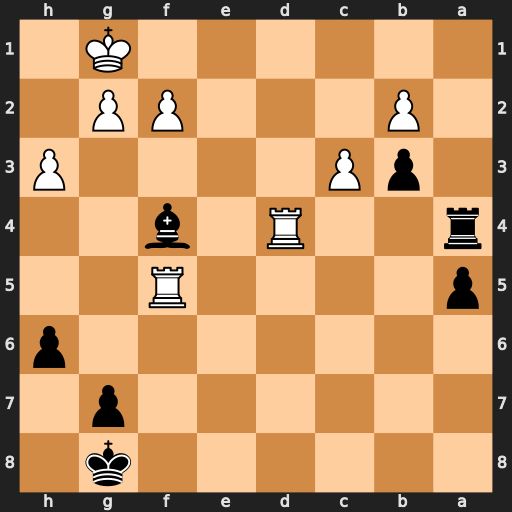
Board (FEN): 6k1/6p1/7p/p4R2/r2R1b2/1pP4P/1P3PP1/6K1
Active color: b
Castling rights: -
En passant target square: -
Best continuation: Ra1+ Rd1 Rxd1#